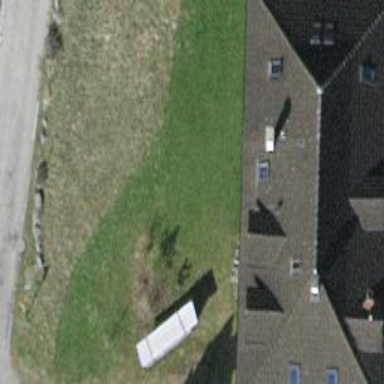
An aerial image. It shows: Building with hipped roof.